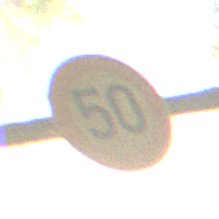
Verkehrszeichen: Geschwindigkeit50
Umgebung: Outdoor, Nature
Tageszeit: SunriseSunset
Wetter: PartlyCloudy
Licht: Natural
Jahreszeit: NotSpecified
Kontrast: HighContrast